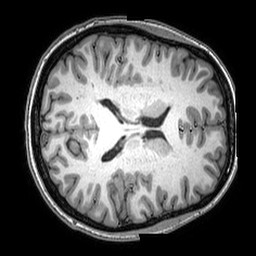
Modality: T1w
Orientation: axial
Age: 24
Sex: female
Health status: healthy
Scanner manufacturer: philips
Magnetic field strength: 3 T
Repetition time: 0.007028 s
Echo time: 0.003179 s